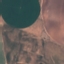
Label: AnnualCrop